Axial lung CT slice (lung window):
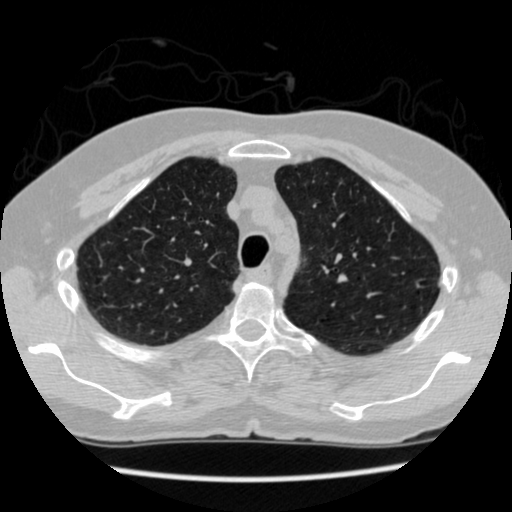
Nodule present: no